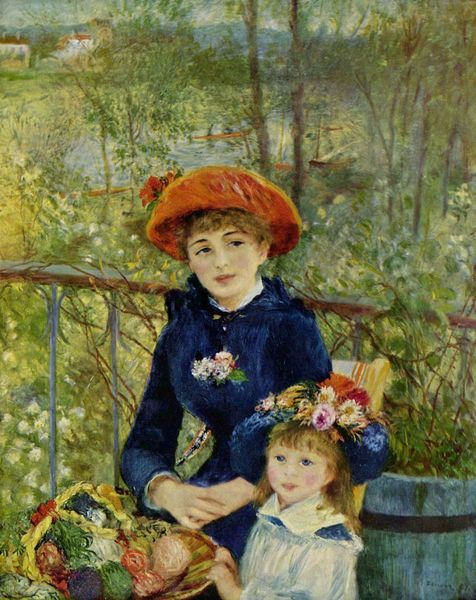
Titel: Auf der Terrasse
Künstler: Pierre Auguste Renoir
Standort: Chicago (Illinois)
Institution: The Art Institute of Chicago
Schlagwörter: baum, blau, wasser, weiß, bäume, fluss, gelb, grün, impressionismus, landschaft, mädchen, ocker, see, ufer, äste, auguste renoir, ausschnitt, blume, blumen, braun, bunt, frankreich, frau, frisur, hell, hintergrund, hut, hüte, kleid, orange, paris, renoir, schwarz, stuhl, blick, dame, gras, haus, obst, park, rot, zaun, blond, gesichter, jung, augen, blicke, bluse, kragen, samt, bildnis, hände, portrait, porträt, bach, birken, ferne, gräser, häuser, natur, strauch, zweige, gitter, sträucher, haare, sitzend, familie, kind, mutter, tochter, pflanzen, rosa, rouge, boot, boote, kinder, garten, gemüse, henkel, ranken, balkon, kübel, lächeln, schürze, terrasse, topf, sommer, wangen, zwei, stab, dorf, herbst, draussen, pupillen, manet, korb, strauss, geländer, blumenstrauss, schwestern, eisen, froh, blautöne, pleinair, fass, verschränkt, stäbe, lanschaft, trog, grüntöne, träger, blumenkorb, astern, tonne, ruderboote, bott, but, zufrieden, frau mit kind, mante, mutter mit kind, näume, doppelportrit, noir et renoir, 1880, 1812